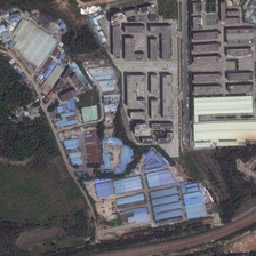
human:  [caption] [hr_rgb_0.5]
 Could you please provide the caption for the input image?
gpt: Next to the industrial park is a green land.

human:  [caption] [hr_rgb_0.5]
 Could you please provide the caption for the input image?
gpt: the industrial construction very much .

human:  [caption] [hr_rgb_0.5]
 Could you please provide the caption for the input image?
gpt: Industrial Park next to green park.

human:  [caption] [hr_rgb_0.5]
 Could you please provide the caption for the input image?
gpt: industrial park near a piece of green land.

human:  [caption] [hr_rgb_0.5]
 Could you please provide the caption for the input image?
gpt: Next to the industrial park is a green land.